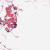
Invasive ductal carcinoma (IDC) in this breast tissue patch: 0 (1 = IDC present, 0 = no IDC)